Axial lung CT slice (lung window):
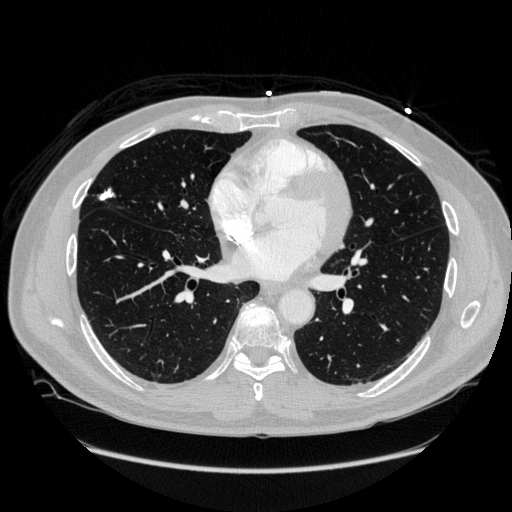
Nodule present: yes
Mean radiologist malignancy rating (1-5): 1.75